Question: How to achive the below image
1. background yellow.
2. selection image on right top.
3. other image on middle
4. text may be above or below based on need
How to achieve this by button or textview or view

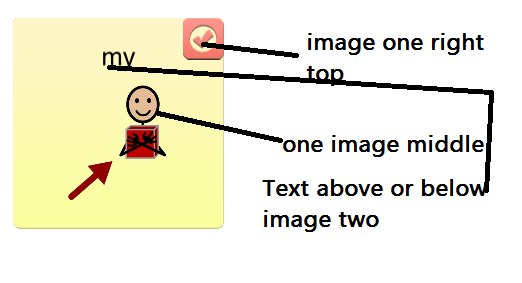
Answer: ## RelativeLayout will resolve this problem
---
:
'''
<RelativeLayout
android:layout_width="100dp"
android:layout_height="100dp"
android:layout_gravity="center"
android:background="#000000" >
<ImageView
android:id="@+id/imageView1"
android:layout_width="20dp"
android:layout_height="20dp"
android:layout_alignParentRight="true"
android:layout_alignParentTop="true"
android:src="@drawable/ic_launcher" />
<TextView
android:id="@+id/textView1"
android:layout_width="wrap_content"
android:layout_height="wrap_content"
android:layout_below="@+id/imageView1"
android:layout_centerHorizontal="true"
android:text="Text" />
<ImageView
android:id="@+id/imageView2"
android:layout_width="20dp"
android:layout_height="20dp"
android:layout_below="@+id/textView1"
android:layout_centerHorizontal="true"
android:src="@drawable/ic_launcher" />
</RelativeLayout>
'''
---
::

---
## {EDIT}
- - - -